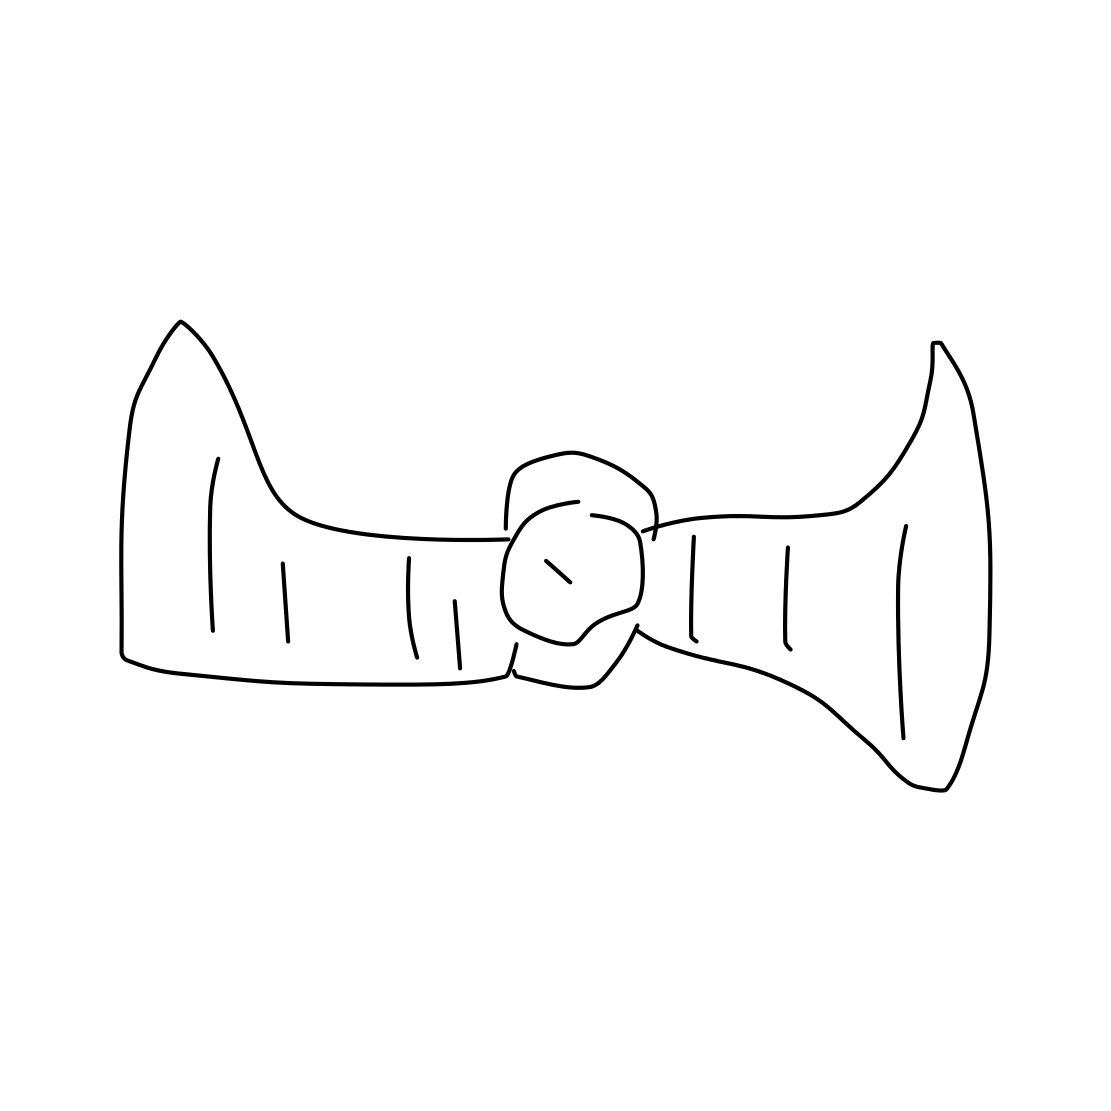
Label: satellite